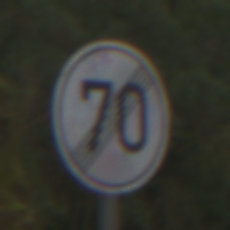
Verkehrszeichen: EndeGeschwindigkeit70
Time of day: Midday
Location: Outdoor (Nature)
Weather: Overcast
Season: Autumn
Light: Natural